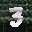
Label: 3